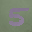
Label: 5